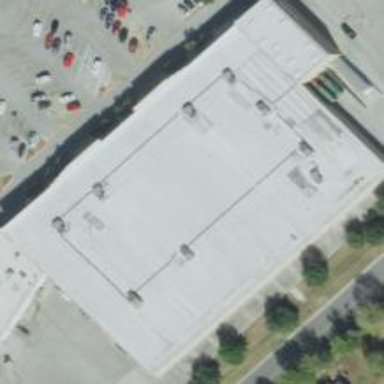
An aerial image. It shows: Department store building.